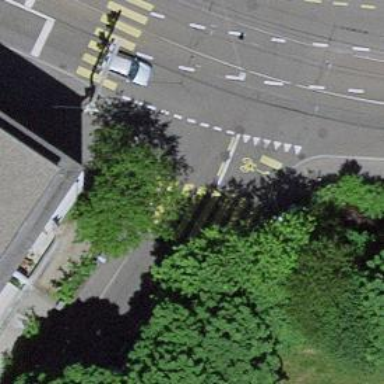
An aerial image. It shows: Kerb barrier.